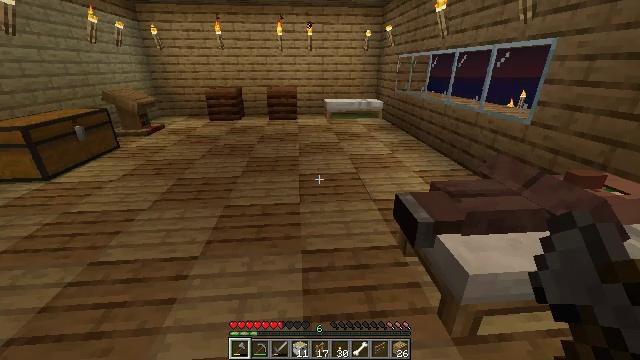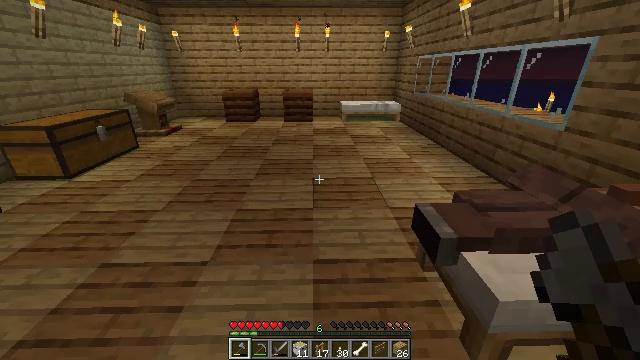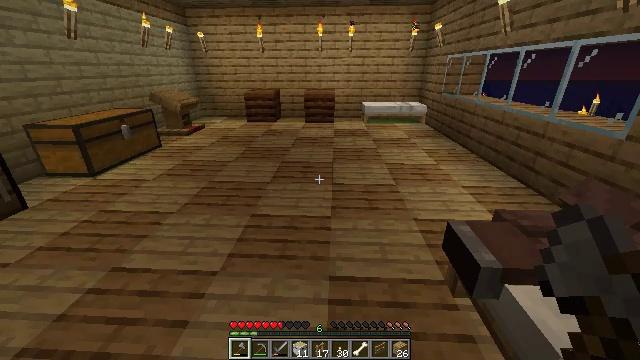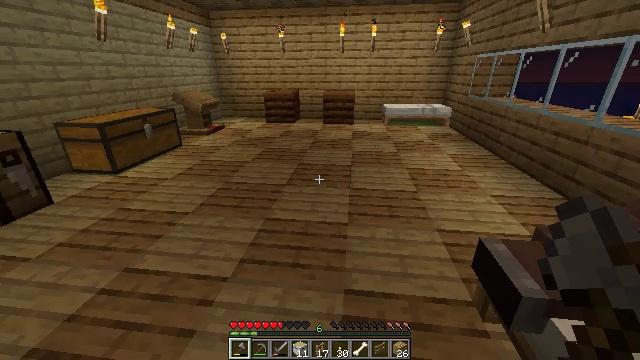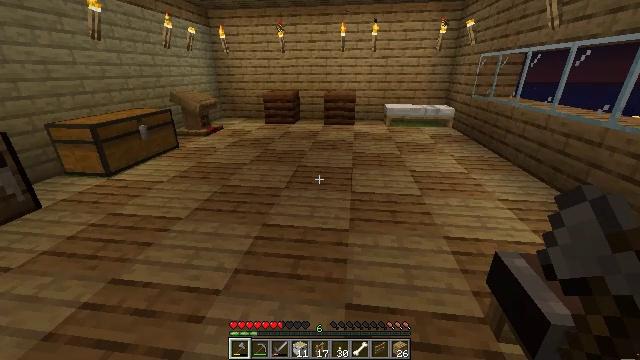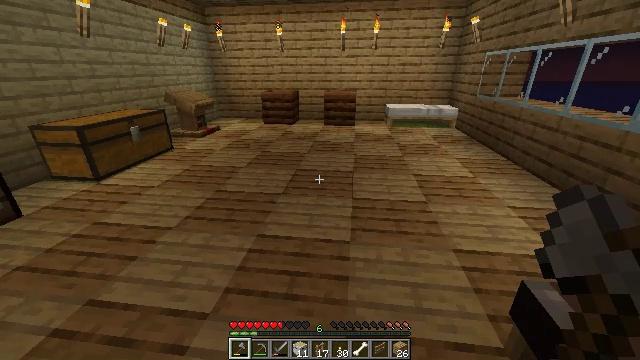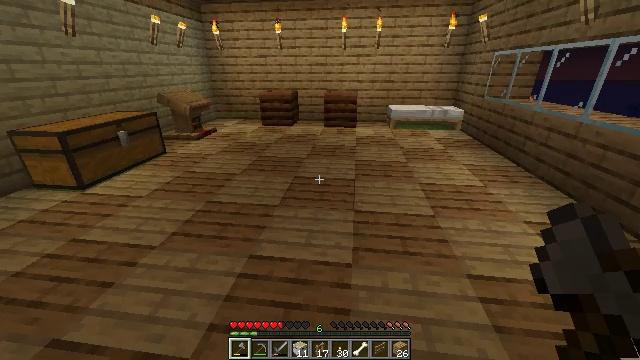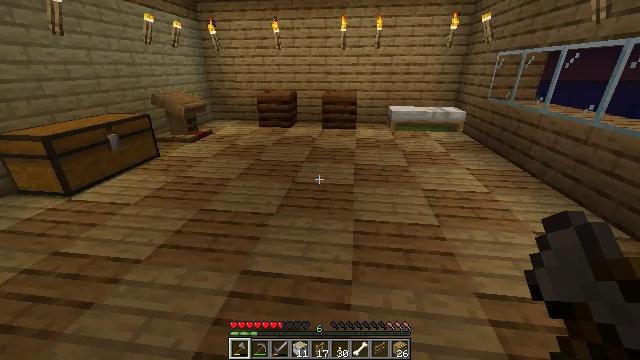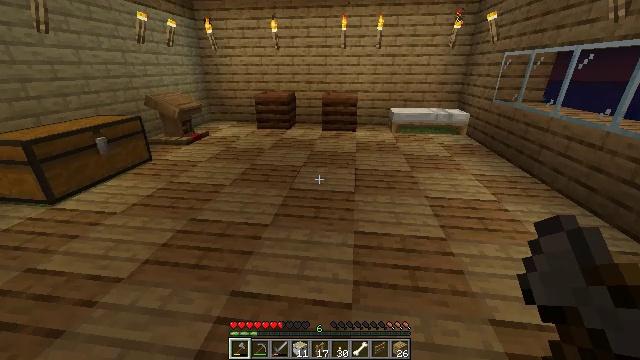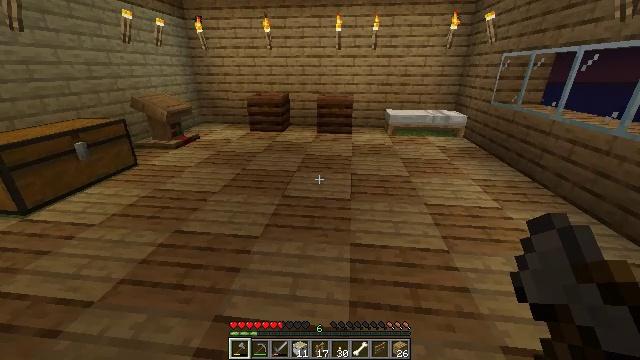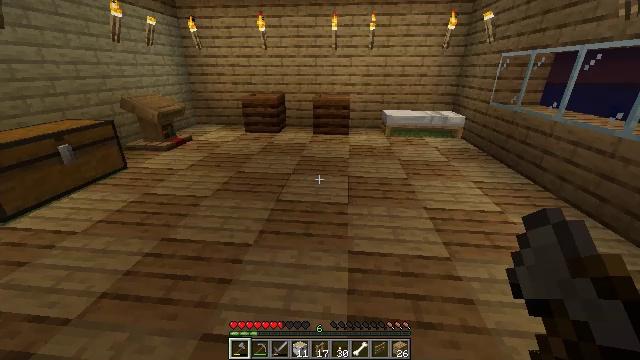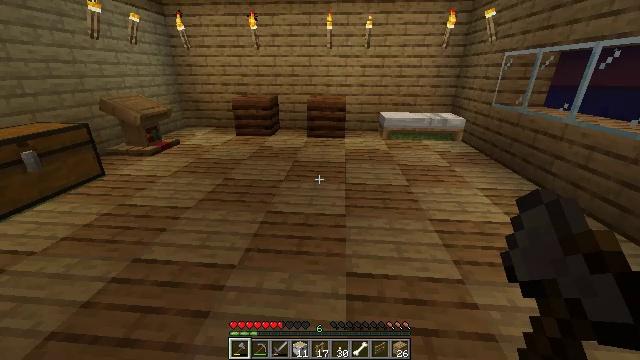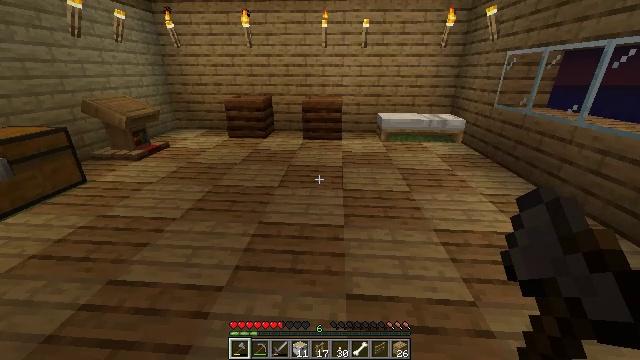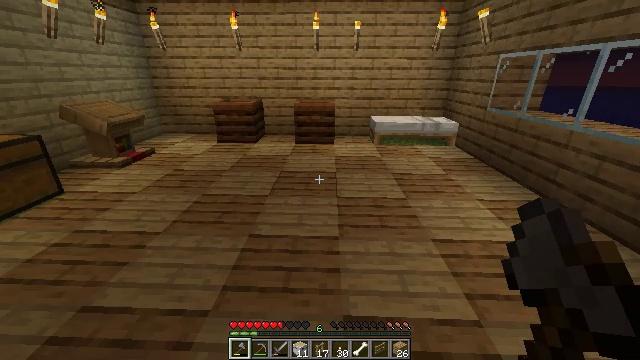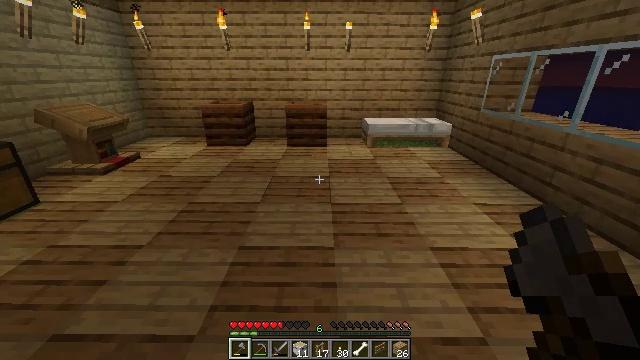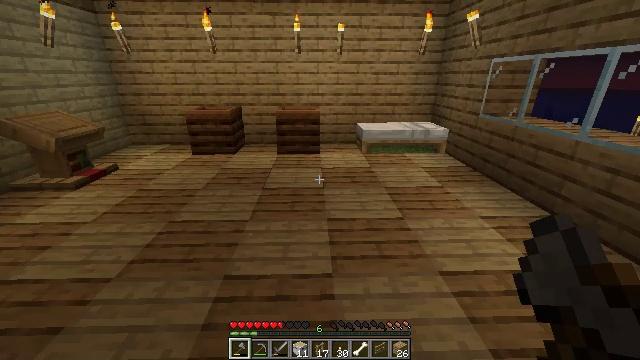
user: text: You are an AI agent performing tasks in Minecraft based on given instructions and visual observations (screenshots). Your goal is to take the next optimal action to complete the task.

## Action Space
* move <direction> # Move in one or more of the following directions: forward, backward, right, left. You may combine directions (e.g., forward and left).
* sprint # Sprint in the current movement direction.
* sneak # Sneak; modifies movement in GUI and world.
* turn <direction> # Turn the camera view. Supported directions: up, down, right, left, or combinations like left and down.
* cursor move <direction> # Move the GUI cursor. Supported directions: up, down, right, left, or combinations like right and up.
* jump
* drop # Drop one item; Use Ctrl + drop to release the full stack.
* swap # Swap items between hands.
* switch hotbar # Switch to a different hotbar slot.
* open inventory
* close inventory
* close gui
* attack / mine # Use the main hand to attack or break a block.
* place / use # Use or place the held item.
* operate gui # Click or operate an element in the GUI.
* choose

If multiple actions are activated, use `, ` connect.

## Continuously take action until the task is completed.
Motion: motion action
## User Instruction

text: Combine wool and wooden planks to make a gray bed.
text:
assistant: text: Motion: move forward, turn left
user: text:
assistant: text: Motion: move forward, turn left
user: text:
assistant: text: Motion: move forward, turn left
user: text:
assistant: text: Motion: move forward
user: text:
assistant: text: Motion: move forward
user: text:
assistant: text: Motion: move forward
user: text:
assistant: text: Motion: move forward
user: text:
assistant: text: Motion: move forward
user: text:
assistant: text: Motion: move forward, turn right
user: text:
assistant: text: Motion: move forward
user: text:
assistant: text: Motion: move forward, turn right
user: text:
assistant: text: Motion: move forward
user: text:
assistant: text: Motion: move forward, turn right
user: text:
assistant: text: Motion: move forward, turn right
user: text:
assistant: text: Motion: move forward, turn right
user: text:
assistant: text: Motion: move forward, turn right
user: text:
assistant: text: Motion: move forward, turn right
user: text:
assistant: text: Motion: move forward, turn right
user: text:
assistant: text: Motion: move forward, turn right
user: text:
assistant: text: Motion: move forward, turn right
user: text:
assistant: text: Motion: move forward
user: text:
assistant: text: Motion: move forward, turn right
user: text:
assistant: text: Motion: move forward, turn right
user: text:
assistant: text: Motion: move forward, turn right
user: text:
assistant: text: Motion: move forward, turn right
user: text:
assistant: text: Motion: move forward
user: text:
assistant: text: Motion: move forward
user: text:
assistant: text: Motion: move forward
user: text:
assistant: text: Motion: move forward
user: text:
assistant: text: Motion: move forward